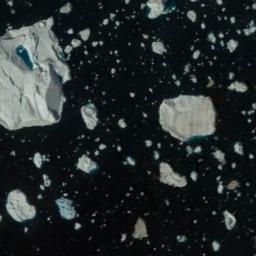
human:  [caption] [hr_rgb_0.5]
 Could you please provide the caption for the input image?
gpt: There is a big ice and many small ice on the deep blue sea .

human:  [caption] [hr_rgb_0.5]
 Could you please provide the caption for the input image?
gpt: A lot of sea ice of different sizes floats in the deep blue sea and the largest one of them is an ice hummock .

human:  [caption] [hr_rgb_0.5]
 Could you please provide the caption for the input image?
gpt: There are different shapes of sea ice .

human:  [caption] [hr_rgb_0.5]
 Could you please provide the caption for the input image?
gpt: Two large pieces of ice and many small pieces of ice around it are scattered on the deep blue sea .

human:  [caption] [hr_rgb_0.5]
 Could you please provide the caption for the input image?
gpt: There are many pieces of sea ice .